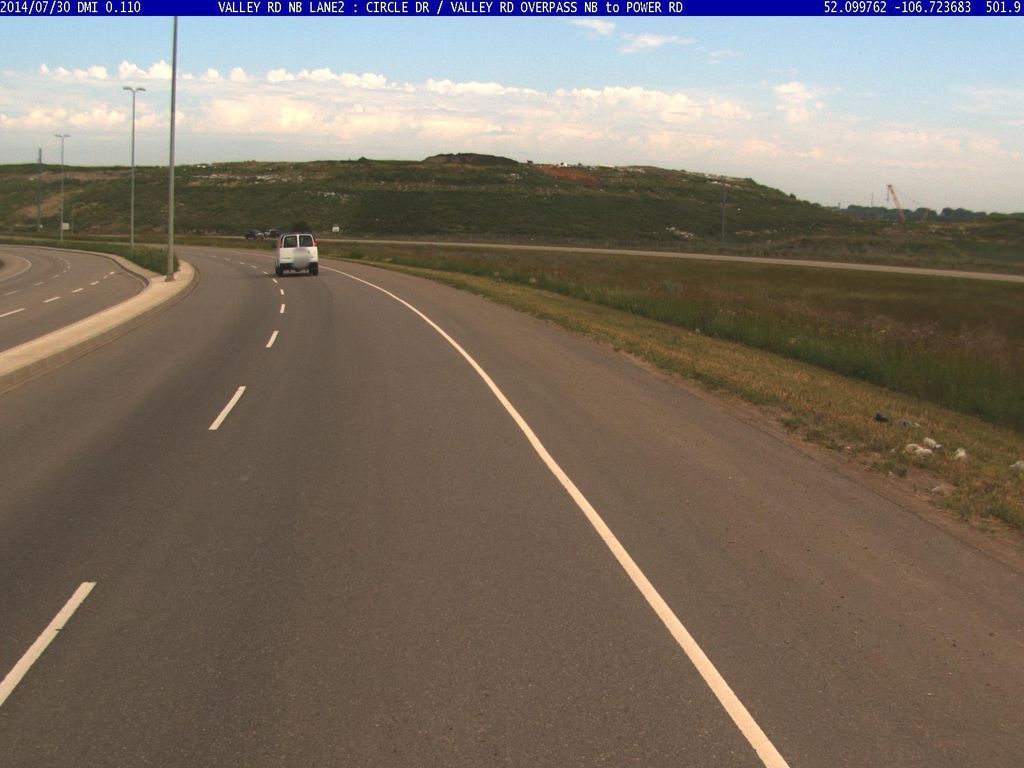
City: saskatoon